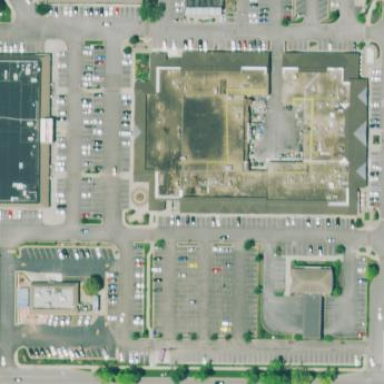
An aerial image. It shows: Commercial building.